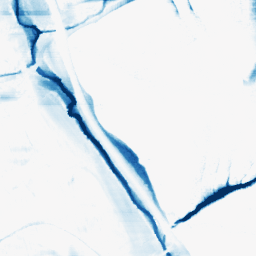
Category: morphological
Decomposition family: morphological_rect
Decomposition parameters: operation: closing
width: 50
height: 10
Upsampling method: quadratic
Upsampling parameters: scale: 8
Upsampling scale: 8